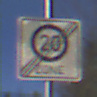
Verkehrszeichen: EndeZone20
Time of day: MorningAfternoon
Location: Outdoor (Nature)
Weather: Clear
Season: Winter
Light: Natural